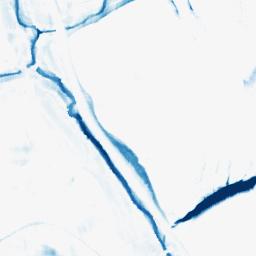
Category: morphological
Decomposition family: morphological_rect
Decomposition parameters: operation: closing
width: 10
height: 20
Upsampling method: edge_directed
Upsampling parameters: scale: 4
Upsampling scale: 4